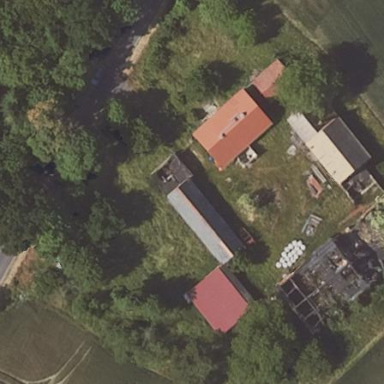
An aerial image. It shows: Farmyard area.